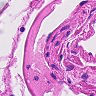
Metastatic tissue present: no